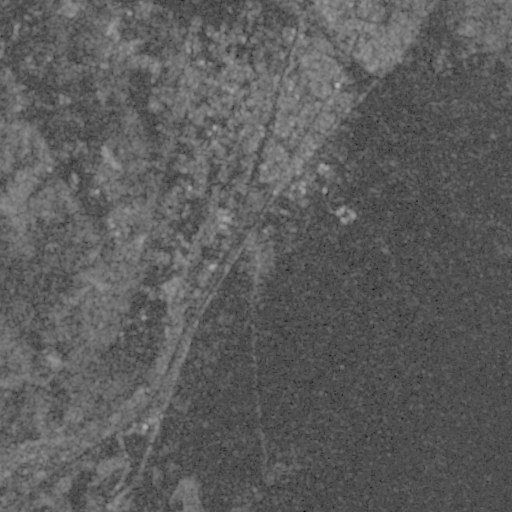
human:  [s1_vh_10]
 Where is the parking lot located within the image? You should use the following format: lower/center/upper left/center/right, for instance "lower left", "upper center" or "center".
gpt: The parking lot is located in the lower left of the image.
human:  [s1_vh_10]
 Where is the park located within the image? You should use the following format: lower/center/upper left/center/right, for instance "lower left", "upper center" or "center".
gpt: There is no park in the image.

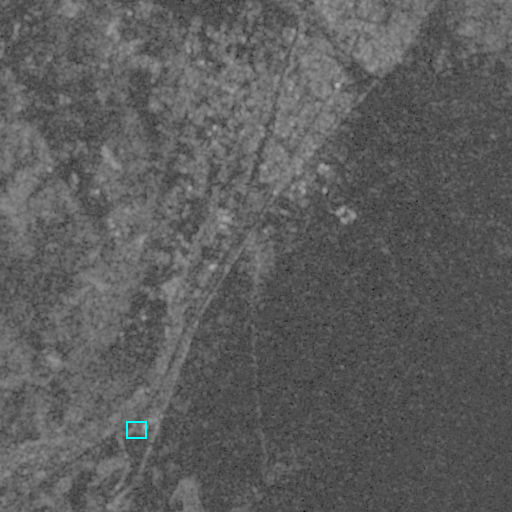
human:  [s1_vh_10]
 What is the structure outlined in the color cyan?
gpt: The structure outlined in cyan is a parking lot.
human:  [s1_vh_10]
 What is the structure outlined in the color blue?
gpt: There is no blue outline.